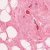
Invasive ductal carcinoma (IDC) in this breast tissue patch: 0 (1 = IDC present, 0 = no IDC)